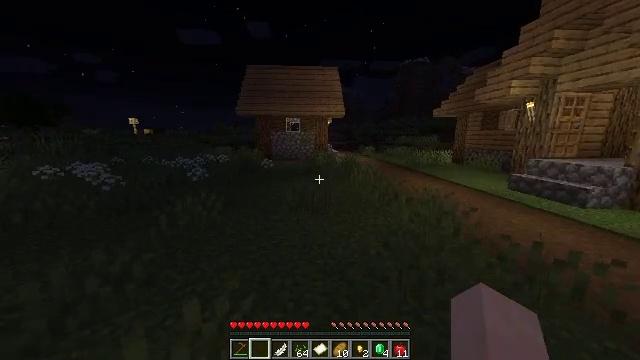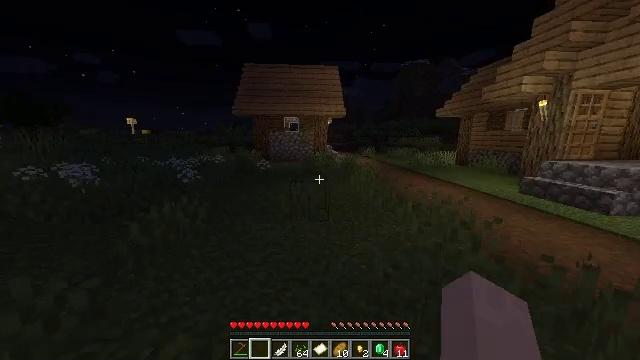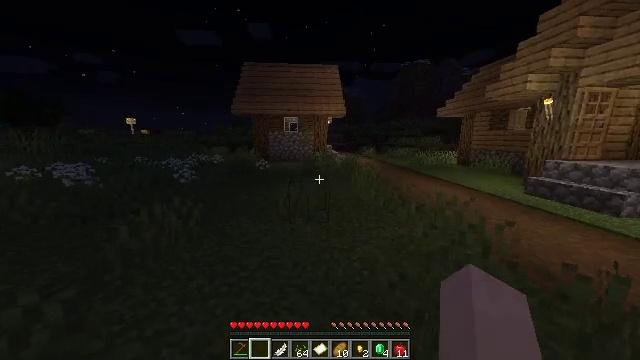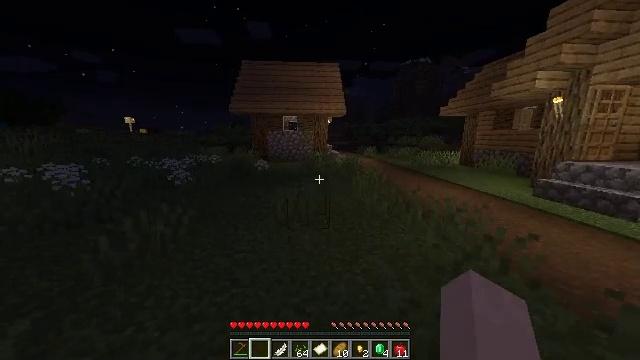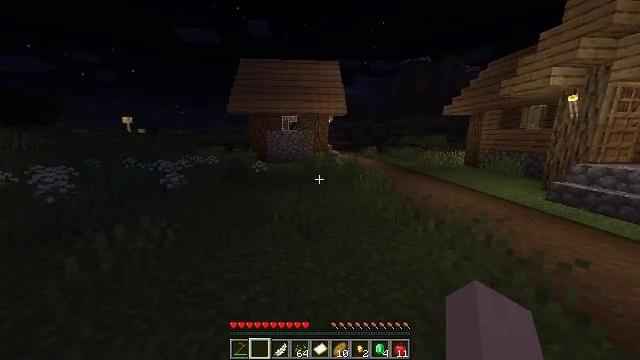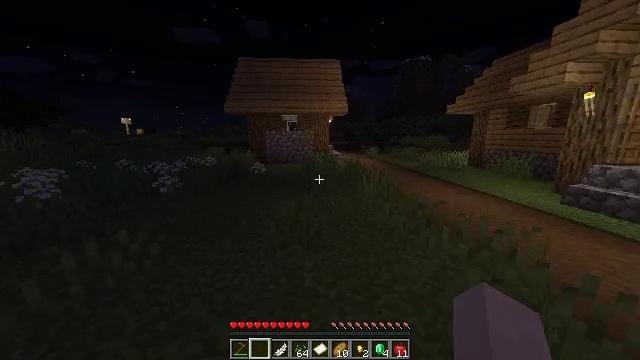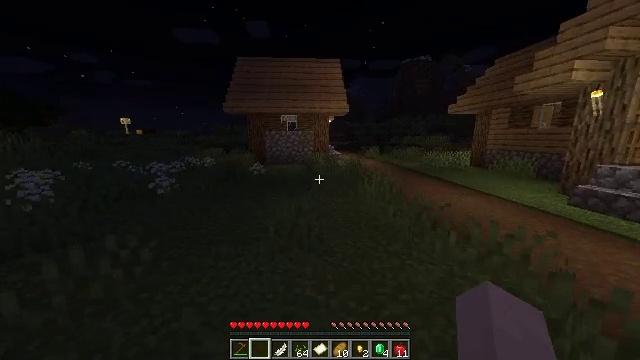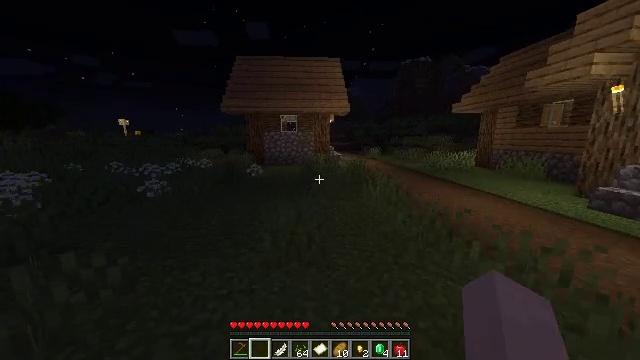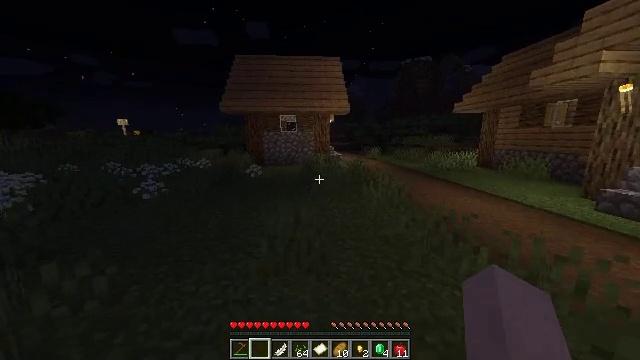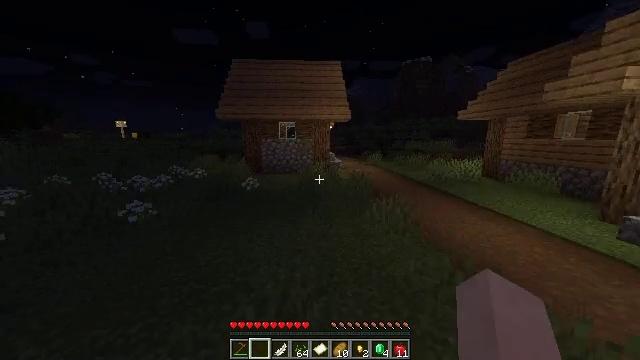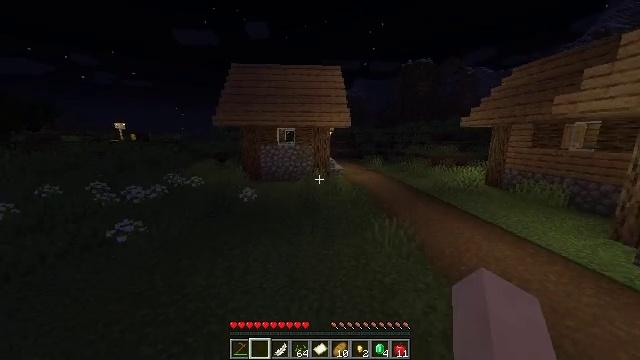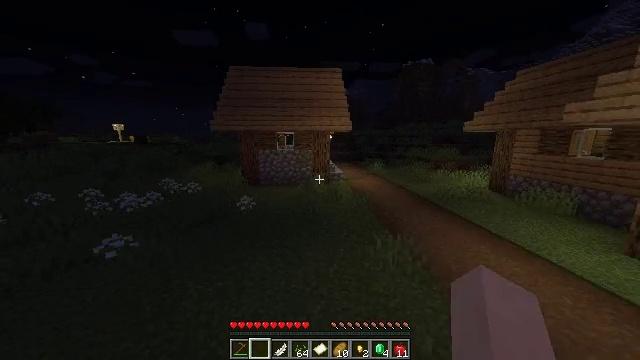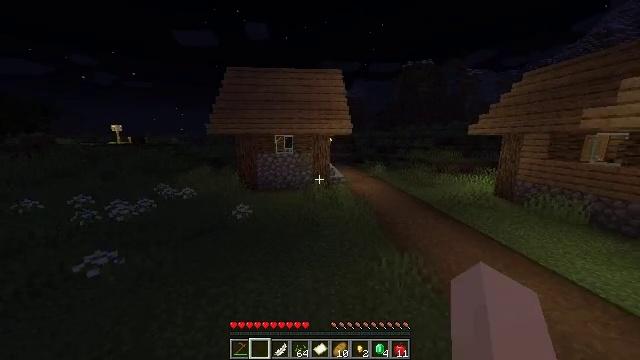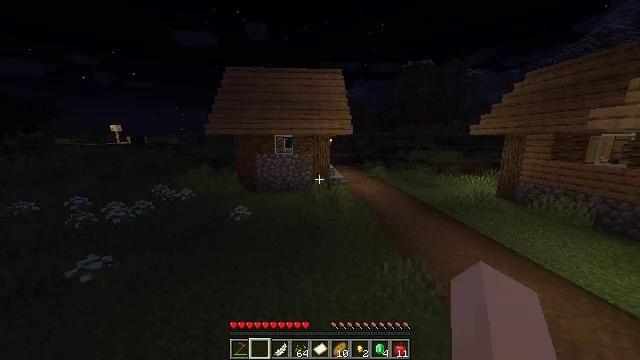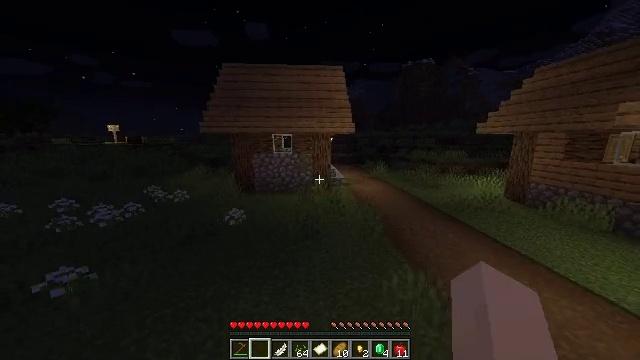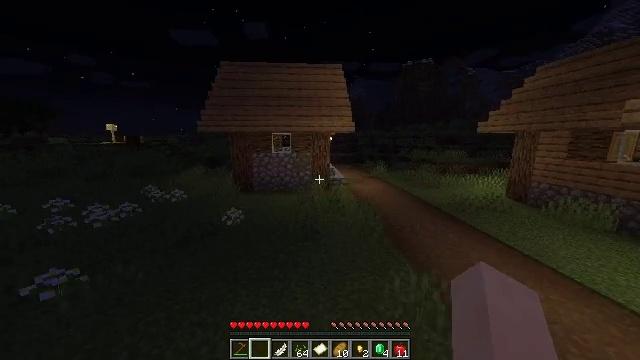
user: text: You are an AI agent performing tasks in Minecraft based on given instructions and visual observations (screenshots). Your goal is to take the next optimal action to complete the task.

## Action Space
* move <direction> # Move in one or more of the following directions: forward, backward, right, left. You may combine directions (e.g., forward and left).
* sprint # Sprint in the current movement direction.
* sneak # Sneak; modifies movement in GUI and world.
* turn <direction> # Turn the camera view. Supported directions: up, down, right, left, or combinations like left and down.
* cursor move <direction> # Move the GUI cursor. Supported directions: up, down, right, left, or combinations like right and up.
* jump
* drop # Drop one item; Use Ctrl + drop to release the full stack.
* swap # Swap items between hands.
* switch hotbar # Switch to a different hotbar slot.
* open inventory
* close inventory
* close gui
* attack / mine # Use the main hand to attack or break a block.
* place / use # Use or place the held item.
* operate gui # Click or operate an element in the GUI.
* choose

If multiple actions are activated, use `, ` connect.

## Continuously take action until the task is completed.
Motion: motion action
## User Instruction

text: Remove the oak door from its frame.
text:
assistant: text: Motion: move forward
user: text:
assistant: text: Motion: move forward
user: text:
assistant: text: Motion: move forward
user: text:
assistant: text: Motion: move forward
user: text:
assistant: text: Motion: move forward
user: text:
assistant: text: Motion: move forward
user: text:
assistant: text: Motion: move forward
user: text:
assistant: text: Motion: move forward, jump
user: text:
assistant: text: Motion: move forward, jump
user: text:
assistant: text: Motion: move forward, jump
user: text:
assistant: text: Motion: move forward, jump
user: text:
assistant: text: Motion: move forward
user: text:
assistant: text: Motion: move forward
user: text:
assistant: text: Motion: move forward
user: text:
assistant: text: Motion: move forward
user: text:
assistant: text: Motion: move forward
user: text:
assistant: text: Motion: move forward
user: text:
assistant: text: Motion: move forward, turn right
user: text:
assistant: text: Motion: move forward, turn right
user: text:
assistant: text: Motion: move forward, turn right
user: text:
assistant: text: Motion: move forward
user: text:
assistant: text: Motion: move forward, turn right and down
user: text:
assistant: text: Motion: move forward, turn right and down
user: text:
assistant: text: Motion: move forward, jump
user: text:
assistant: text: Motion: move forward, jump
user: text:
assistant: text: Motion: move forward, jump
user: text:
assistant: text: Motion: move forward, jump
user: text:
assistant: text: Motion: move forward
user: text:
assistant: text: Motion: move forward
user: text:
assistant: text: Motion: move forward